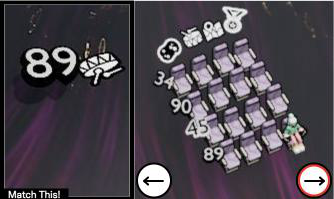
Task: seats
Answer: no